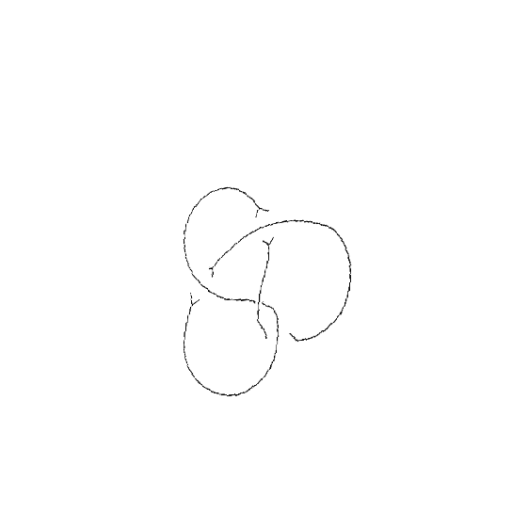
Crossing number: 4